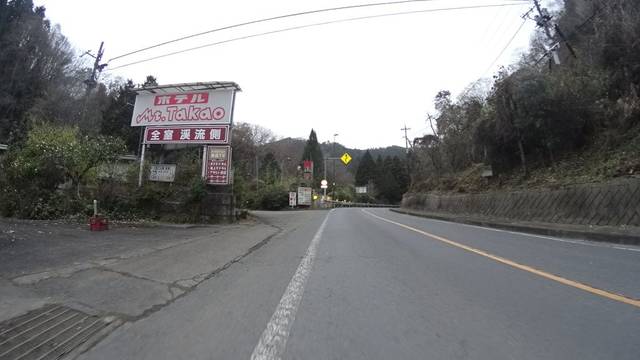
Region: Japan
Coordinates: 35.616, 139.244